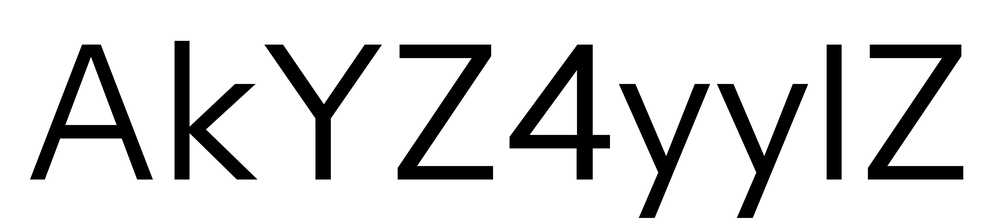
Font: InstrumentSans_Regular